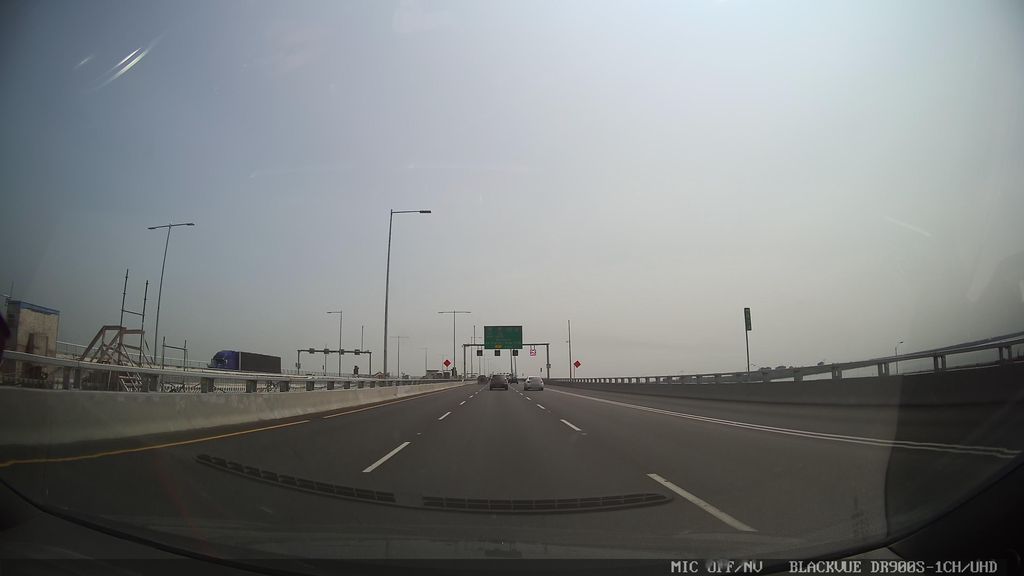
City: montreal